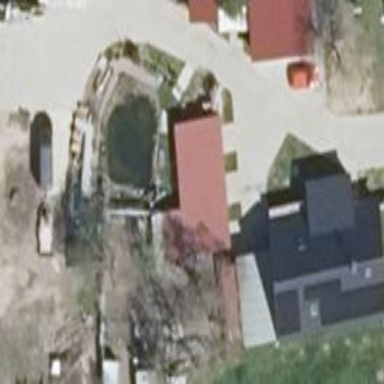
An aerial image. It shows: House with multiple parts.